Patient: sex M, age 65
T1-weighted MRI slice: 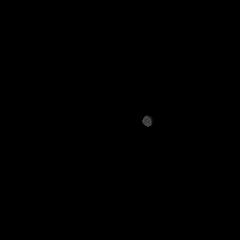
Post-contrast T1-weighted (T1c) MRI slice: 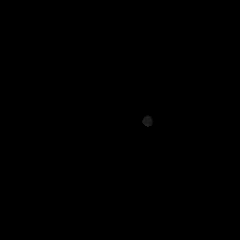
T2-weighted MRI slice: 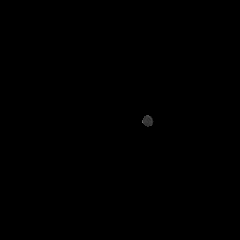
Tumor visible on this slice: no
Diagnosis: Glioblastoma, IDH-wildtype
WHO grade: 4